二年级 · 组合几何学
下列图形中, 有 ( ) 个轴对称图形。

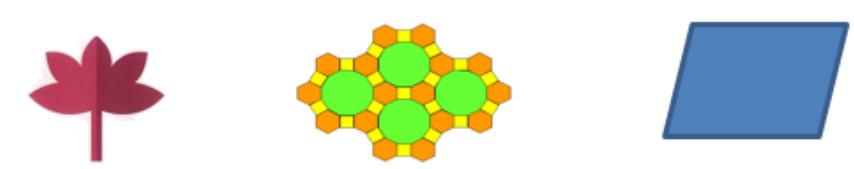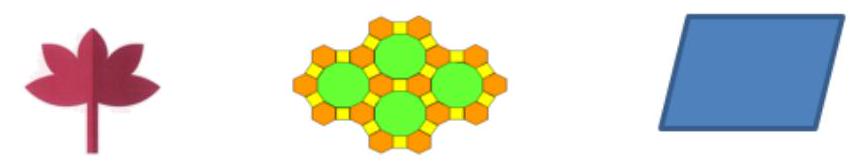
A. 3
B. 2
C. 1
答案: B
解析: $\mathrm{B}$

【分析】根据轴对称图形的定义: 把一个图形沿着某一条直线折叠, 如果直线两旁的部分能够完全重
合, 这样的图形称为轴对称图形。据此进行解答即可。

【详解】下列图形中, 第 1 个和第 2 个图形是轴对称图形, 所以有 2 个轴对称图形。

故答案为: B

【点睛】本题考查学生对轴对称图形定义的运用, 要求学生熟练掌握。